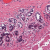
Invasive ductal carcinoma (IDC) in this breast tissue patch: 0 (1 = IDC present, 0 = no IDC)